【题型】选择题　【知识点】平面几何　【难度】medium
已知：如图, $\triangle ABC$ 中, $\angle BAC = 60^\circ$, $BO$、$CO$ 分别平分 $\angle ABC$、$\angle ACB$, $AO = 2$。

下面结论中不一定正确的是( )

A. $\angle BOC = 120^\circ$

B. $\angle BAO = 30^\circ$

C. $OB = 3$

D. 点 $O$ 到直线 $BC$ 的距离是 1

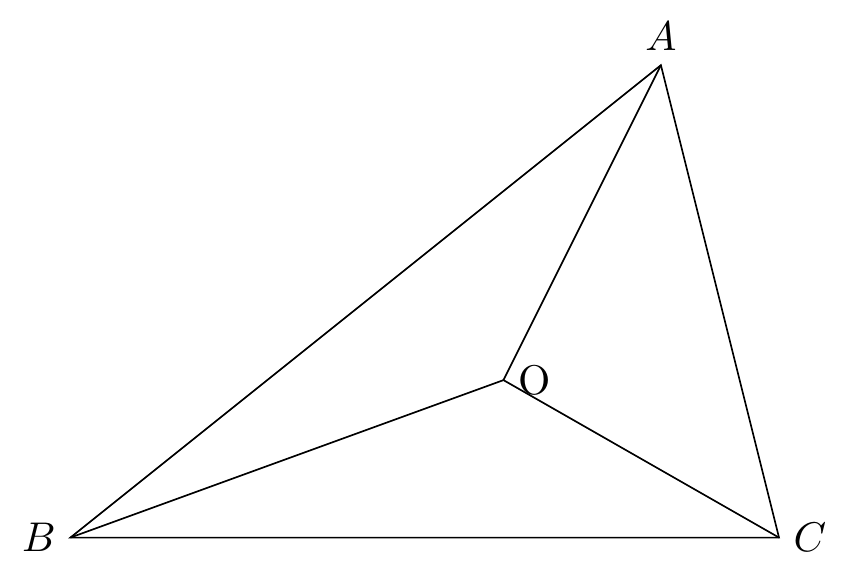
【解答】
解：作 $OM \perp BC$ 于 $M$, $ON \perp AB$ 于 $N$,

$\because$ $BO$、$CO$ 分别平分 $\angle ABC$、$\angle ACB$,

$\therefore$ $\angle OBC = \frac{1}{2} \angle ABC$, $\angle OCB = \frac{1}{2} \angle ACB$,

$\therefore$ $\angle OBC + \angle OCB = \frac{1}{2} (\angle ABC + \angle ACB) = \frac{1}{2} \times (180^\circ - \angle BAC) = 60^\circ$,

$\therefore$ $\angle BOC = 180^\circ - (\angle OBC + \angle OCB) = 120^\circ$,

故 A 正确；

$\because$ $BO$、$CO$ 分别平分 $\angle ABC$,

$\therefore$ $O$ 是 $\triangle ABC$ 的内心,

$\therefore$ $AO$ 平分 $\angle BAC$,

$\because$ $\angle BAC = 60^\circ$,

$\therefore$ $\angle BAO = \frac{1}{2} \angle BAC = 30^\circ$,

故 B 正确；

$OB$ 的长在变化不一定等于 3,

故 C 不一定正确；

$\because$ $\angle ANO = 90^\circ$, $\angle NAO = 30^\circ$,

$\therefore$ $ON = \frac{1}{2} AO = \frac{1}{2} \times 2 = 1$,

$\therefore$ $OM = ON = 1$,

$\therefore$ $O$ 到 $BC$ 的距离是 1,

故 D 正确。

故选：C。

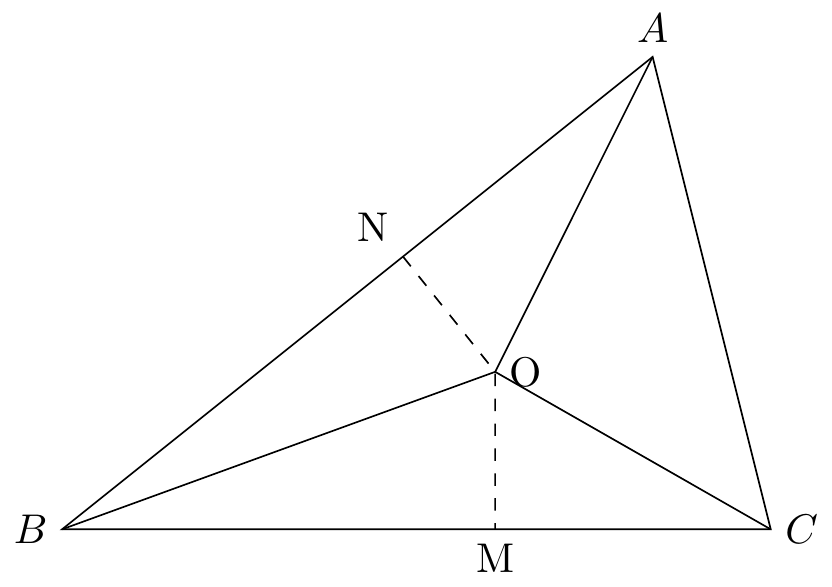